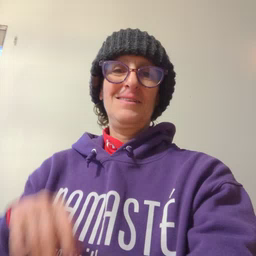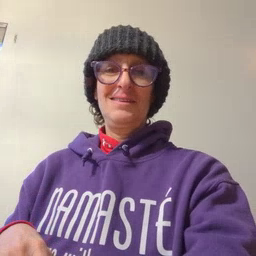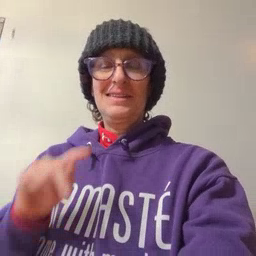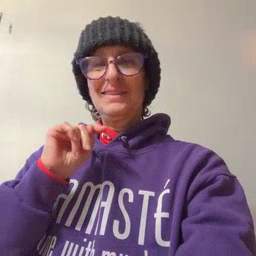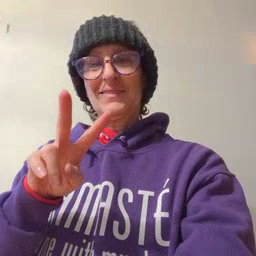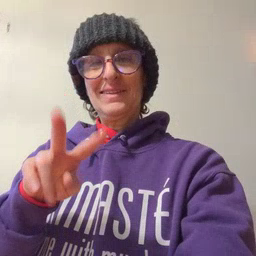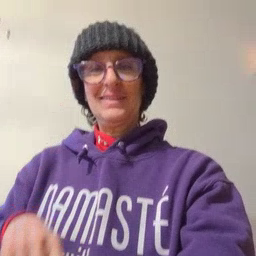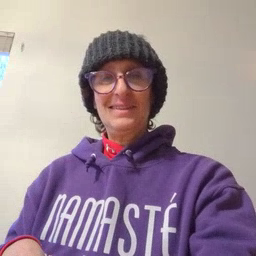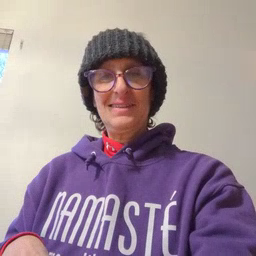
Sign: TV